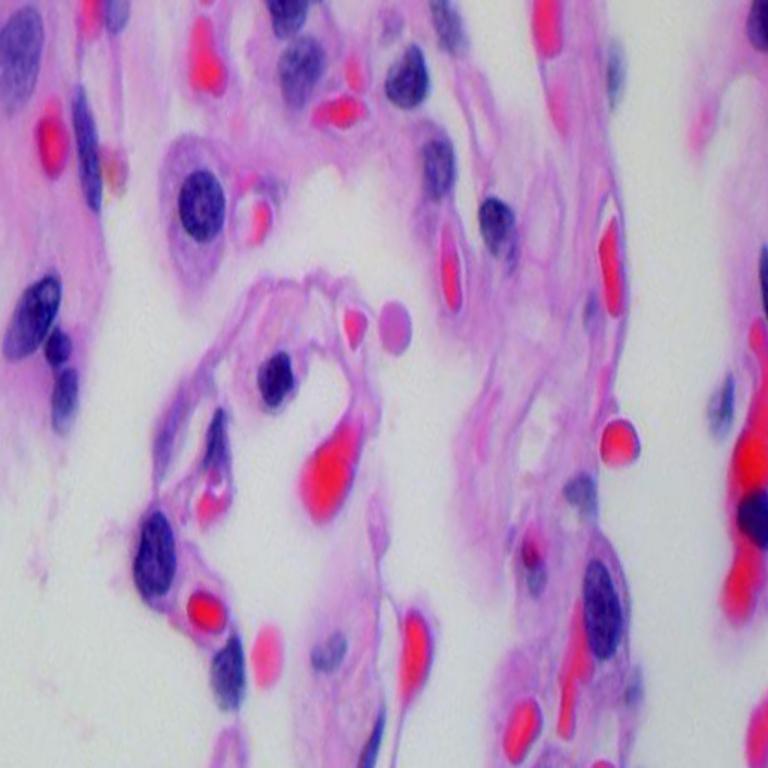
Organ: lung
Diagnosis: benign